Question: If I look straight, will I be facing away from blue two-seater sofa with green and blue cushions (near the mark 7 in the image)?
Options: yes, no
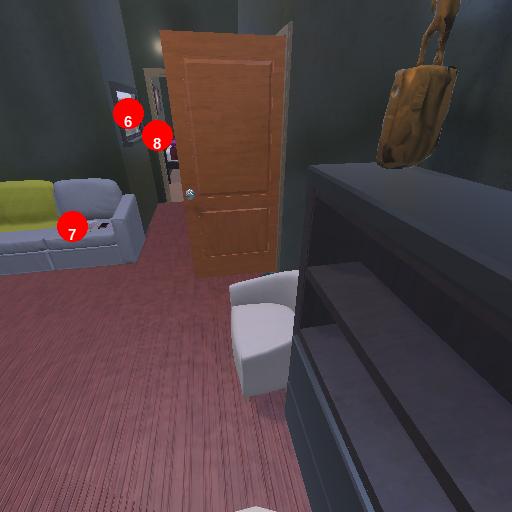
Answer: yes